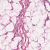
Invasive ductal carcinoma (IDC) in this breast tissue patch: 0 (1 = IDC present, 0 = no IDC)